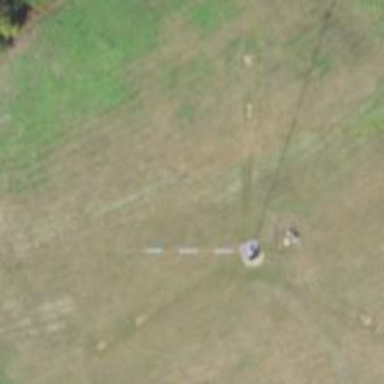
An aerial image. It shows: Mast tower used for communication.